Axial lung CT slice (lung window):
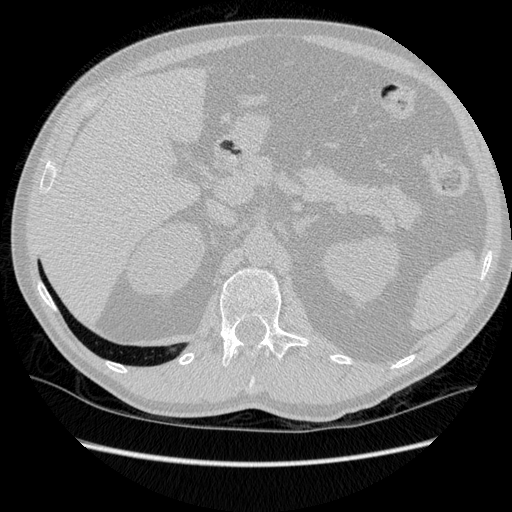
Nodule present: no